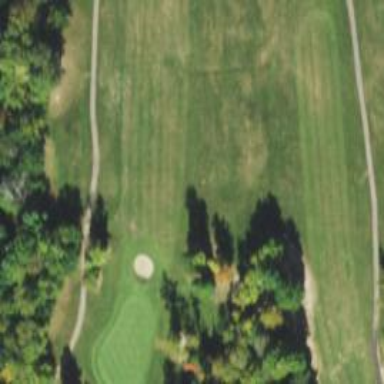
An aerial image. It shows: Golf hole.